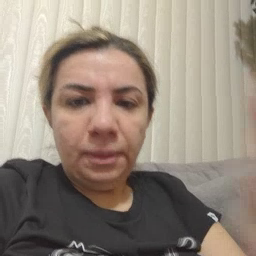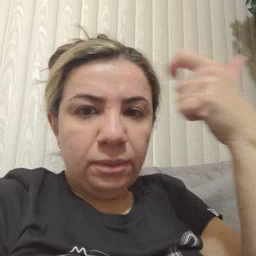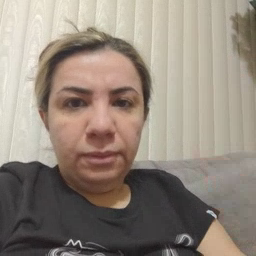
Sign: because